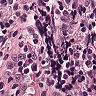
Metastatic tissue present: no